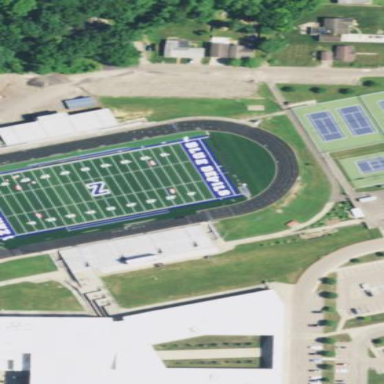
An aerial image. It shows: American football pitch with artificial turf.